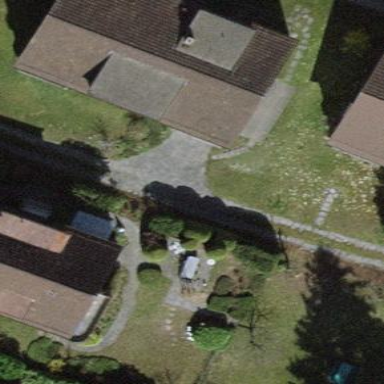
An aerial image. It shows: Building with tile roof.